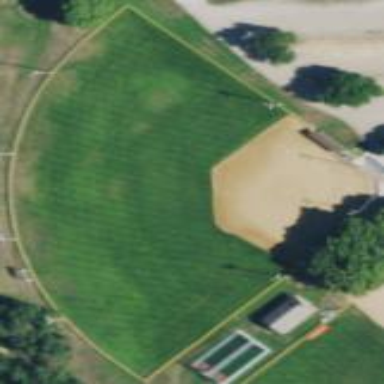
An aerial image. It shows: Softball pitch for baseball.